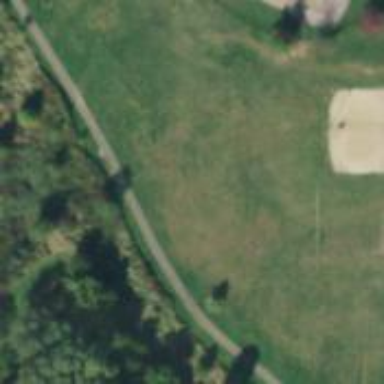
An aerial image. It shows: Footway with excellent trail visibility.